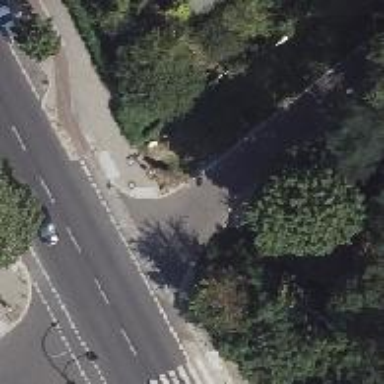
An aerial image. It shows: Unmarked crossing on the road.